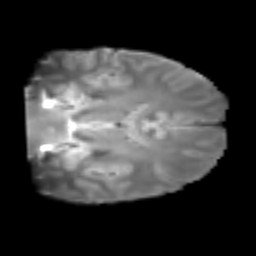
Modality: T2w
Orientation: coronal
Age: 25
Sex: male
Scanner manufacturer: siemens
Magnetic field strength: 3 T
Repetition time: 2.3 s
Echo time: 0.085 s